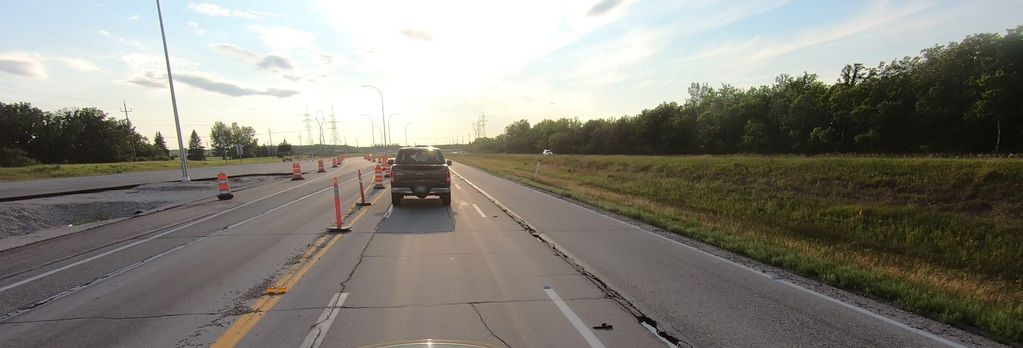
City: winnipeg